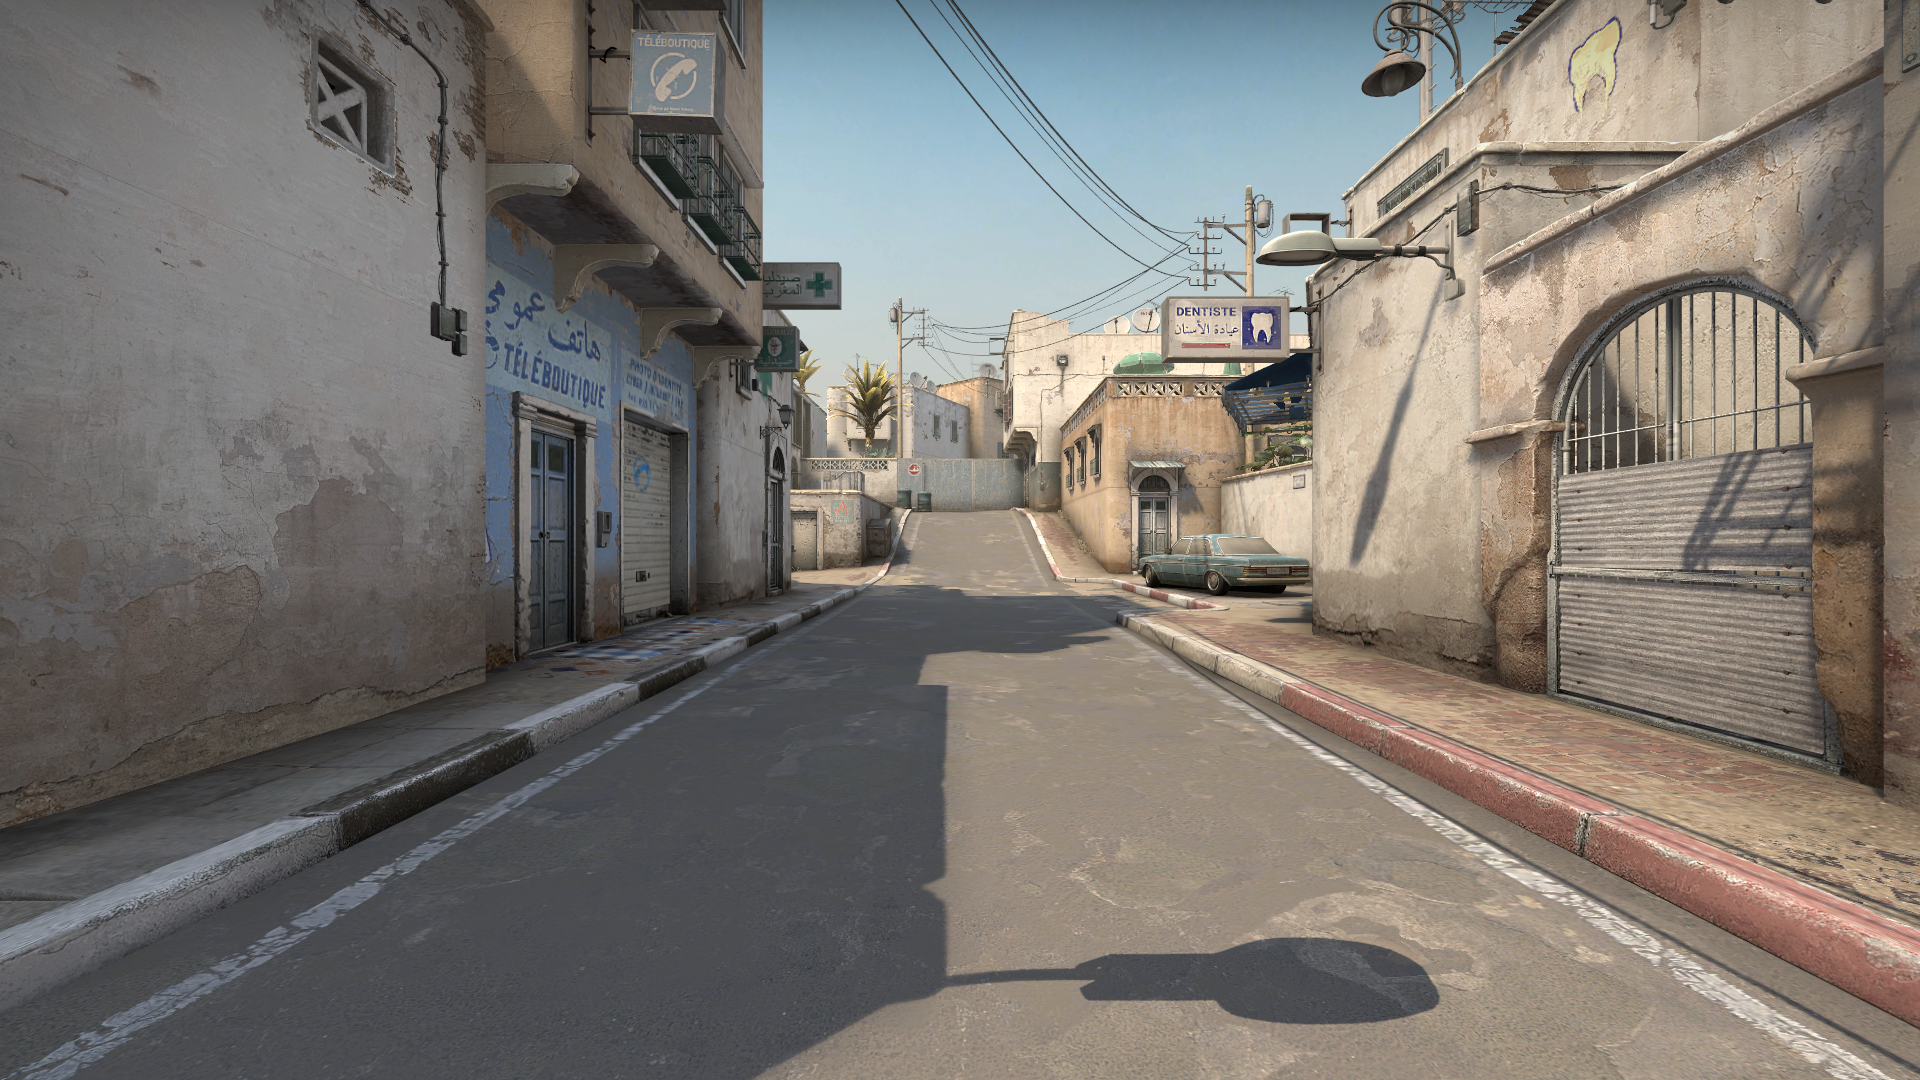
Map: de_dust2